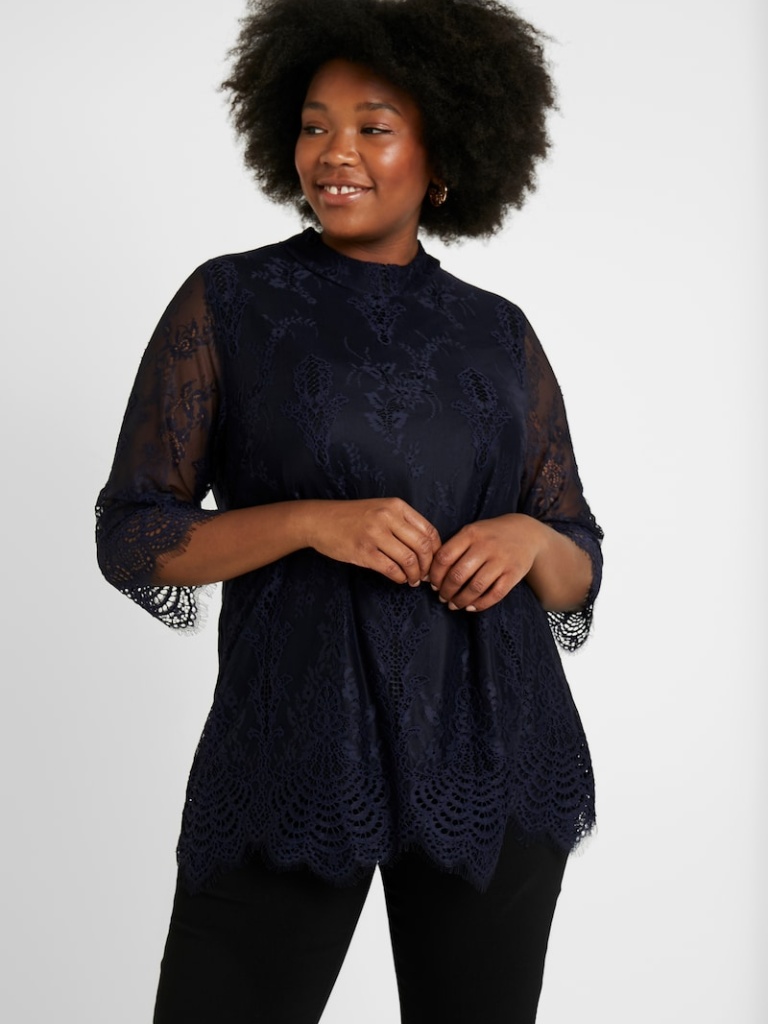
lace relaxed long sleeve with lace hip length Untucked high tunic